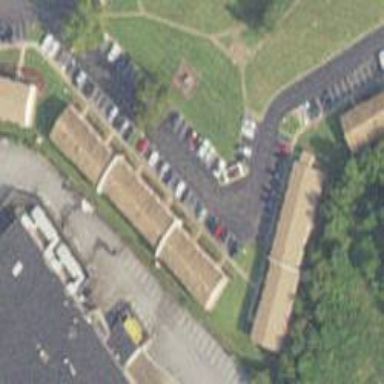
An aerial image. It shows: Commercial building.